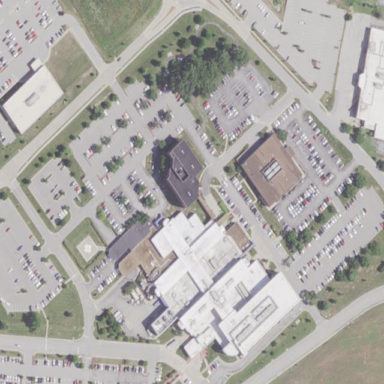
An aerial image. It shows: Hospital with helipad.